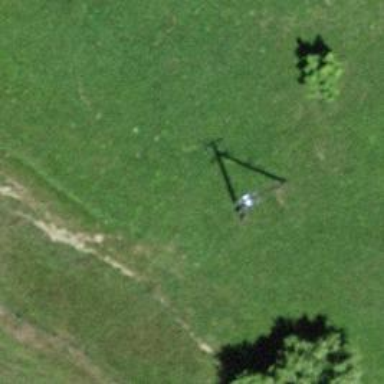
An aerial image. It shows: Utility pole in the area.